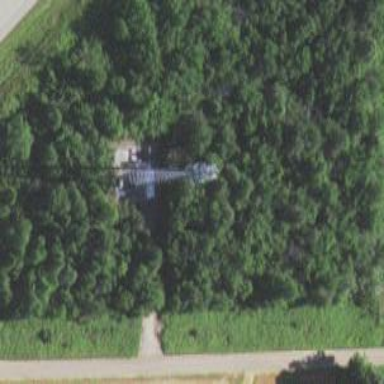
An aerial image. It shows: Communication mast tower.